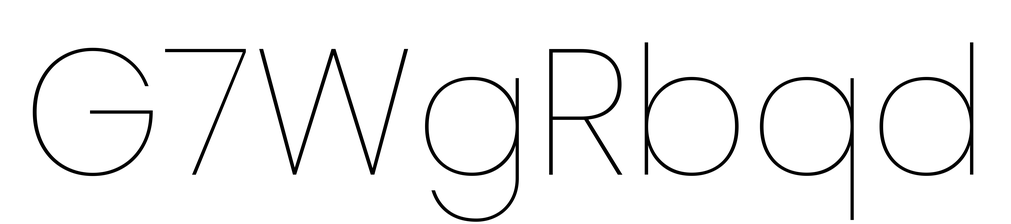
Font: Poppins-Thin